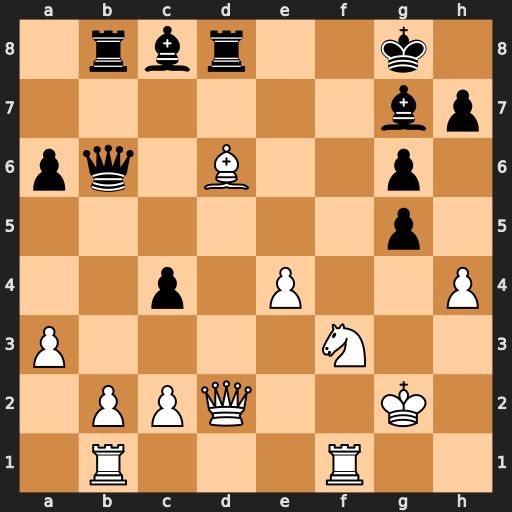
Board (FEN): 1rbr2k1/6bp/pq1B2p1/6p1/2p1P2P/P4N2/1PPQ2K1/1R3R2
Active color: w
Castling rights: -
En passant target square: -
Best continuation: Qd5+ Kh8 Nxg5